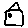
Label: house